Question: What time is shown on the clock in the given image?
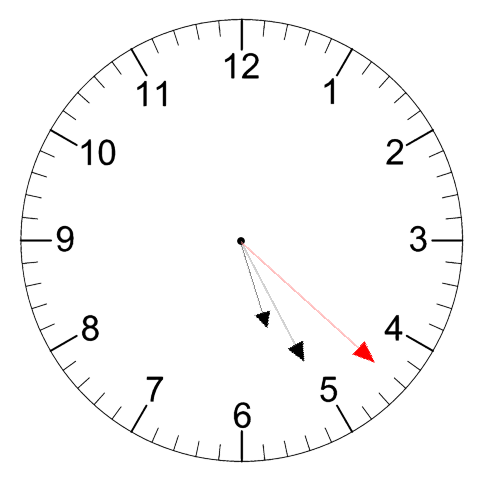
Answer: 05:25:22